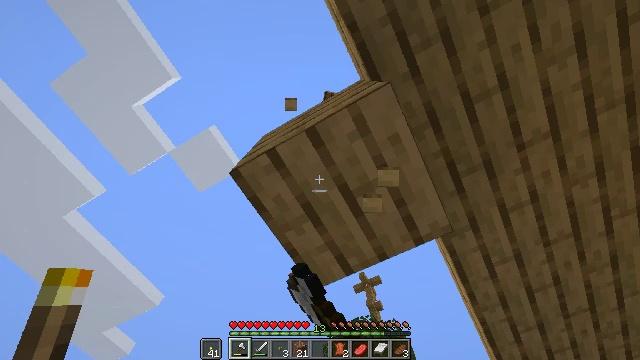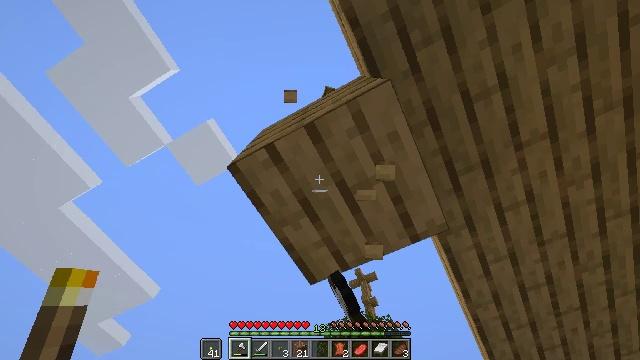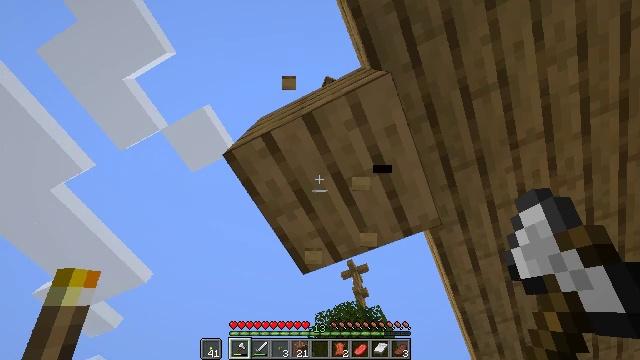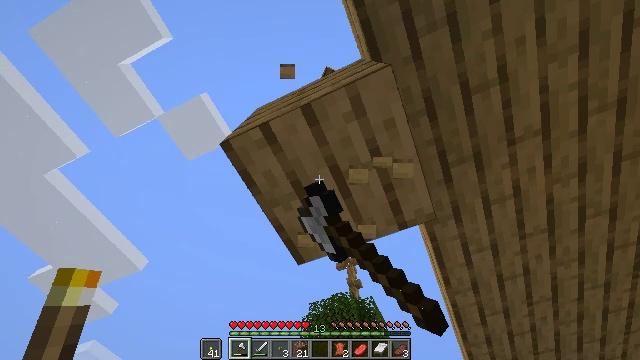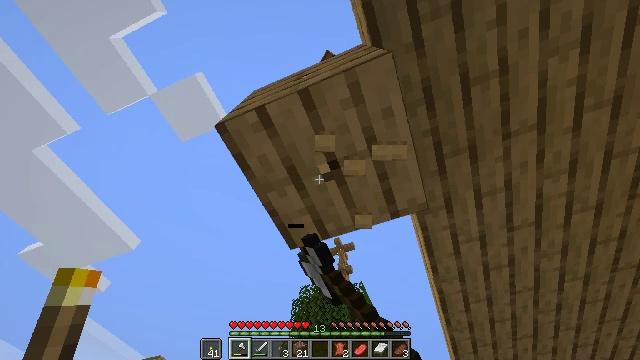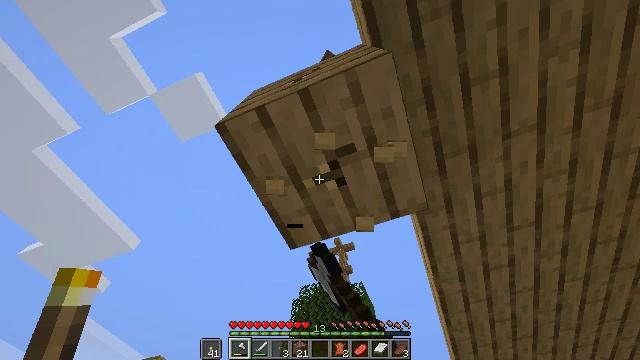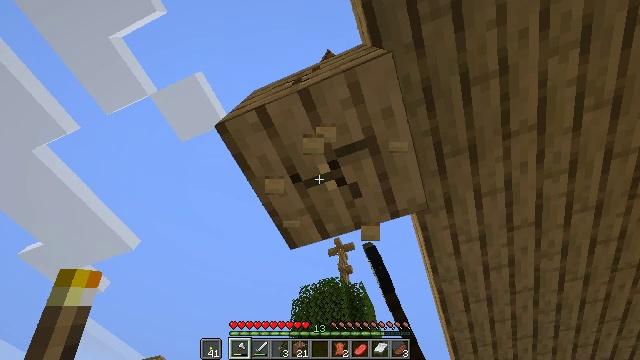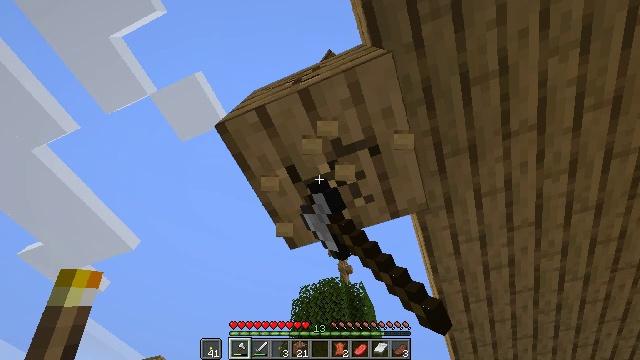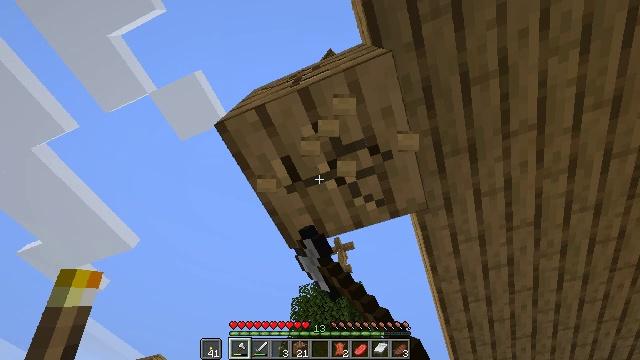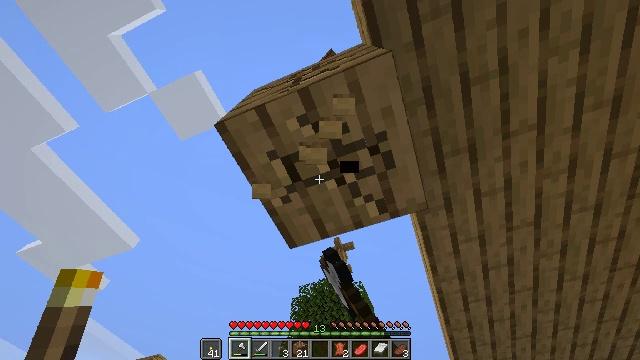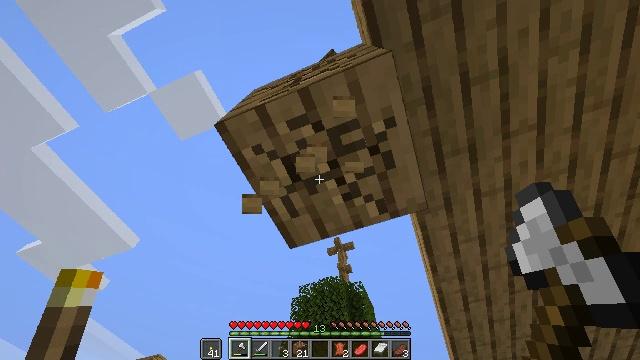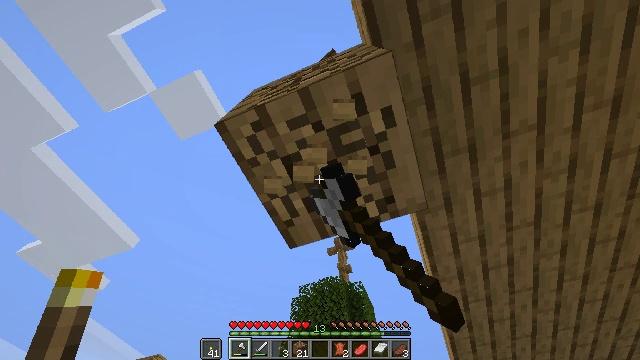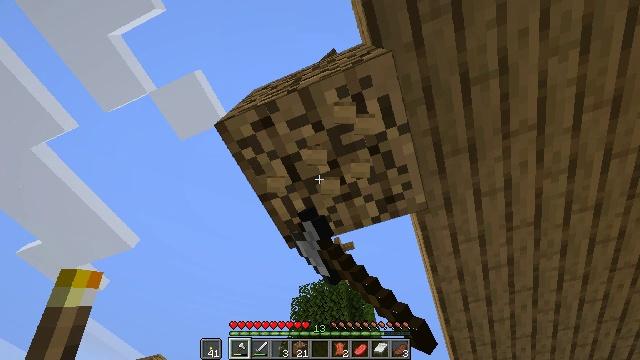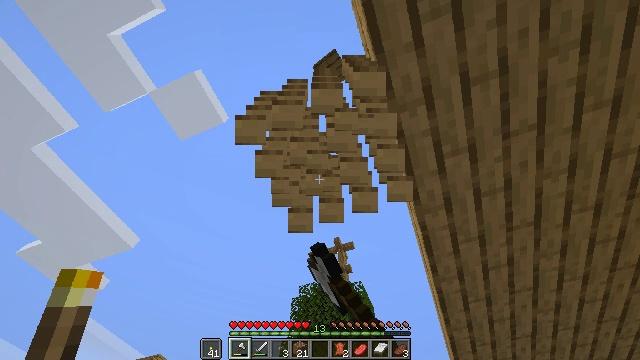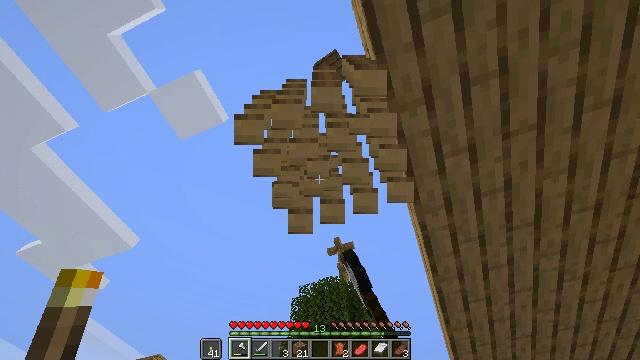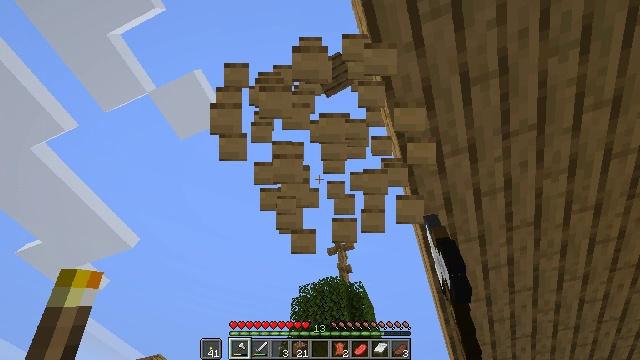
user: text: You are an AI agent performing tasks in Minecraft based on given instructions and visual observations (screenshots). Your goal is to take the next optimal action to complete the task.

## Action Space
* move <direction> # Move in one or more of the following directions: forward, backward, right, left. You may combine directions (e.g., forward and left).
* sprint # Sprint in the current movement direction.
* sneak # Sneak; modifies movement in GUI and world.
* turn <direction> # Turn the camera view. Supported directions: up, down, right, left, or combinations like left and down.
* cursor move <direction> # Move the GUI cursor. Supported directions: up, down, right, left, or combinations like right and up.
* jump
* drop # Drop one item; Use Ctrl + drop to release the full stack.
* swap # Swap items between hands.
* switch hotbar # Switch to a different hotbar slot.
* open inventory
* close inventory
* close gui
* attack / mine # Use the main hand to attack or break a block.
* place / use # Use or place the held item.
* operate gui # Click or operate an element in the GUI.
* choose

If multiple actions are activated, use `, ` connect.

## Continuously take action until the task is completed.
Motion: motion action
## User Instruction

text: Mine planks.
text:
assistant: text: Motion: turn right, attack / mine
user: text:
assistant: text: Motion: turn right and down, attack / mine
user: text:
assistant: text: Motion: turn right and down, attack / mine
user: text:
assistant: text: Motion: turn right and down, attack / mine
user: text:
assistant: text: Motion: attack / mine
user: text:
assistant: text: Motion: attack / mine
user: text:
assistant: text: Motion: attack / mine
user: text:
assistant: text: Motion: attack / mine
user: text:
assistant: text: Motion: attack / mine
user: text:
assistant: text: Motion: attack / mine
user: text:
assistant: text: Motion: attack / mine
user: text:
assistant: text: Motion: attack / mine
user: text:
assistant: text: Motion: attack / mine
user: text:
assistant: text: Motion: attack / mine
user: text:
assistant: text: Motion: attack / mine
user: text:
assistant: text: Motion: attack / mine
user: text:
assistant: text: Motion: attack / mine
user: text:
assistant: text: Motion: attack / mine